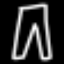
Label: pants